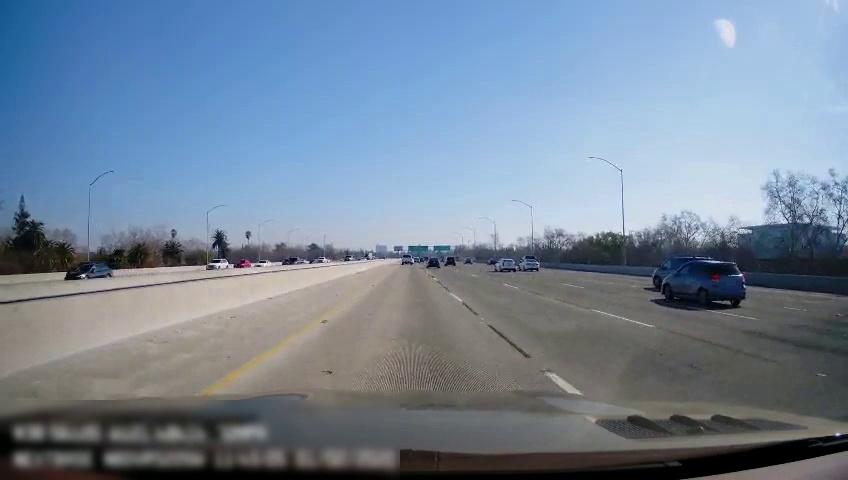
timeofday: Day
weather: Sunny
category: Vehicles | Car
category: Vehicles | SUV
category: Vehicles | Car
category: Vehicles | Car
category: Vehicles | Car
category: Vehicles | Truck
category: Drivable Space
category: Vehicles | Truck
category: Vehicles | SUV
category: Vehicles | Car
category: Vehicles | Car
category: Vehicles | Car
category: Vehicles | SUV
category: Vehicles | Car
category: Lanes | Current Lane
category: Lanes | Current Lane
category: Lanes | Alternate Lane
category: Lanes | Alternate Lane
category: Lanes | Alternate Lane
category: Traffic | Signs
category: Traffic | Signs